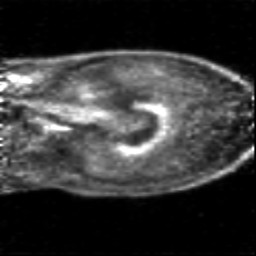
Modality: PET
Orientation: sagittal
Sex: female
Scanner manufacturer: siemens